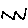
Label: zigzag